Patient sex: F
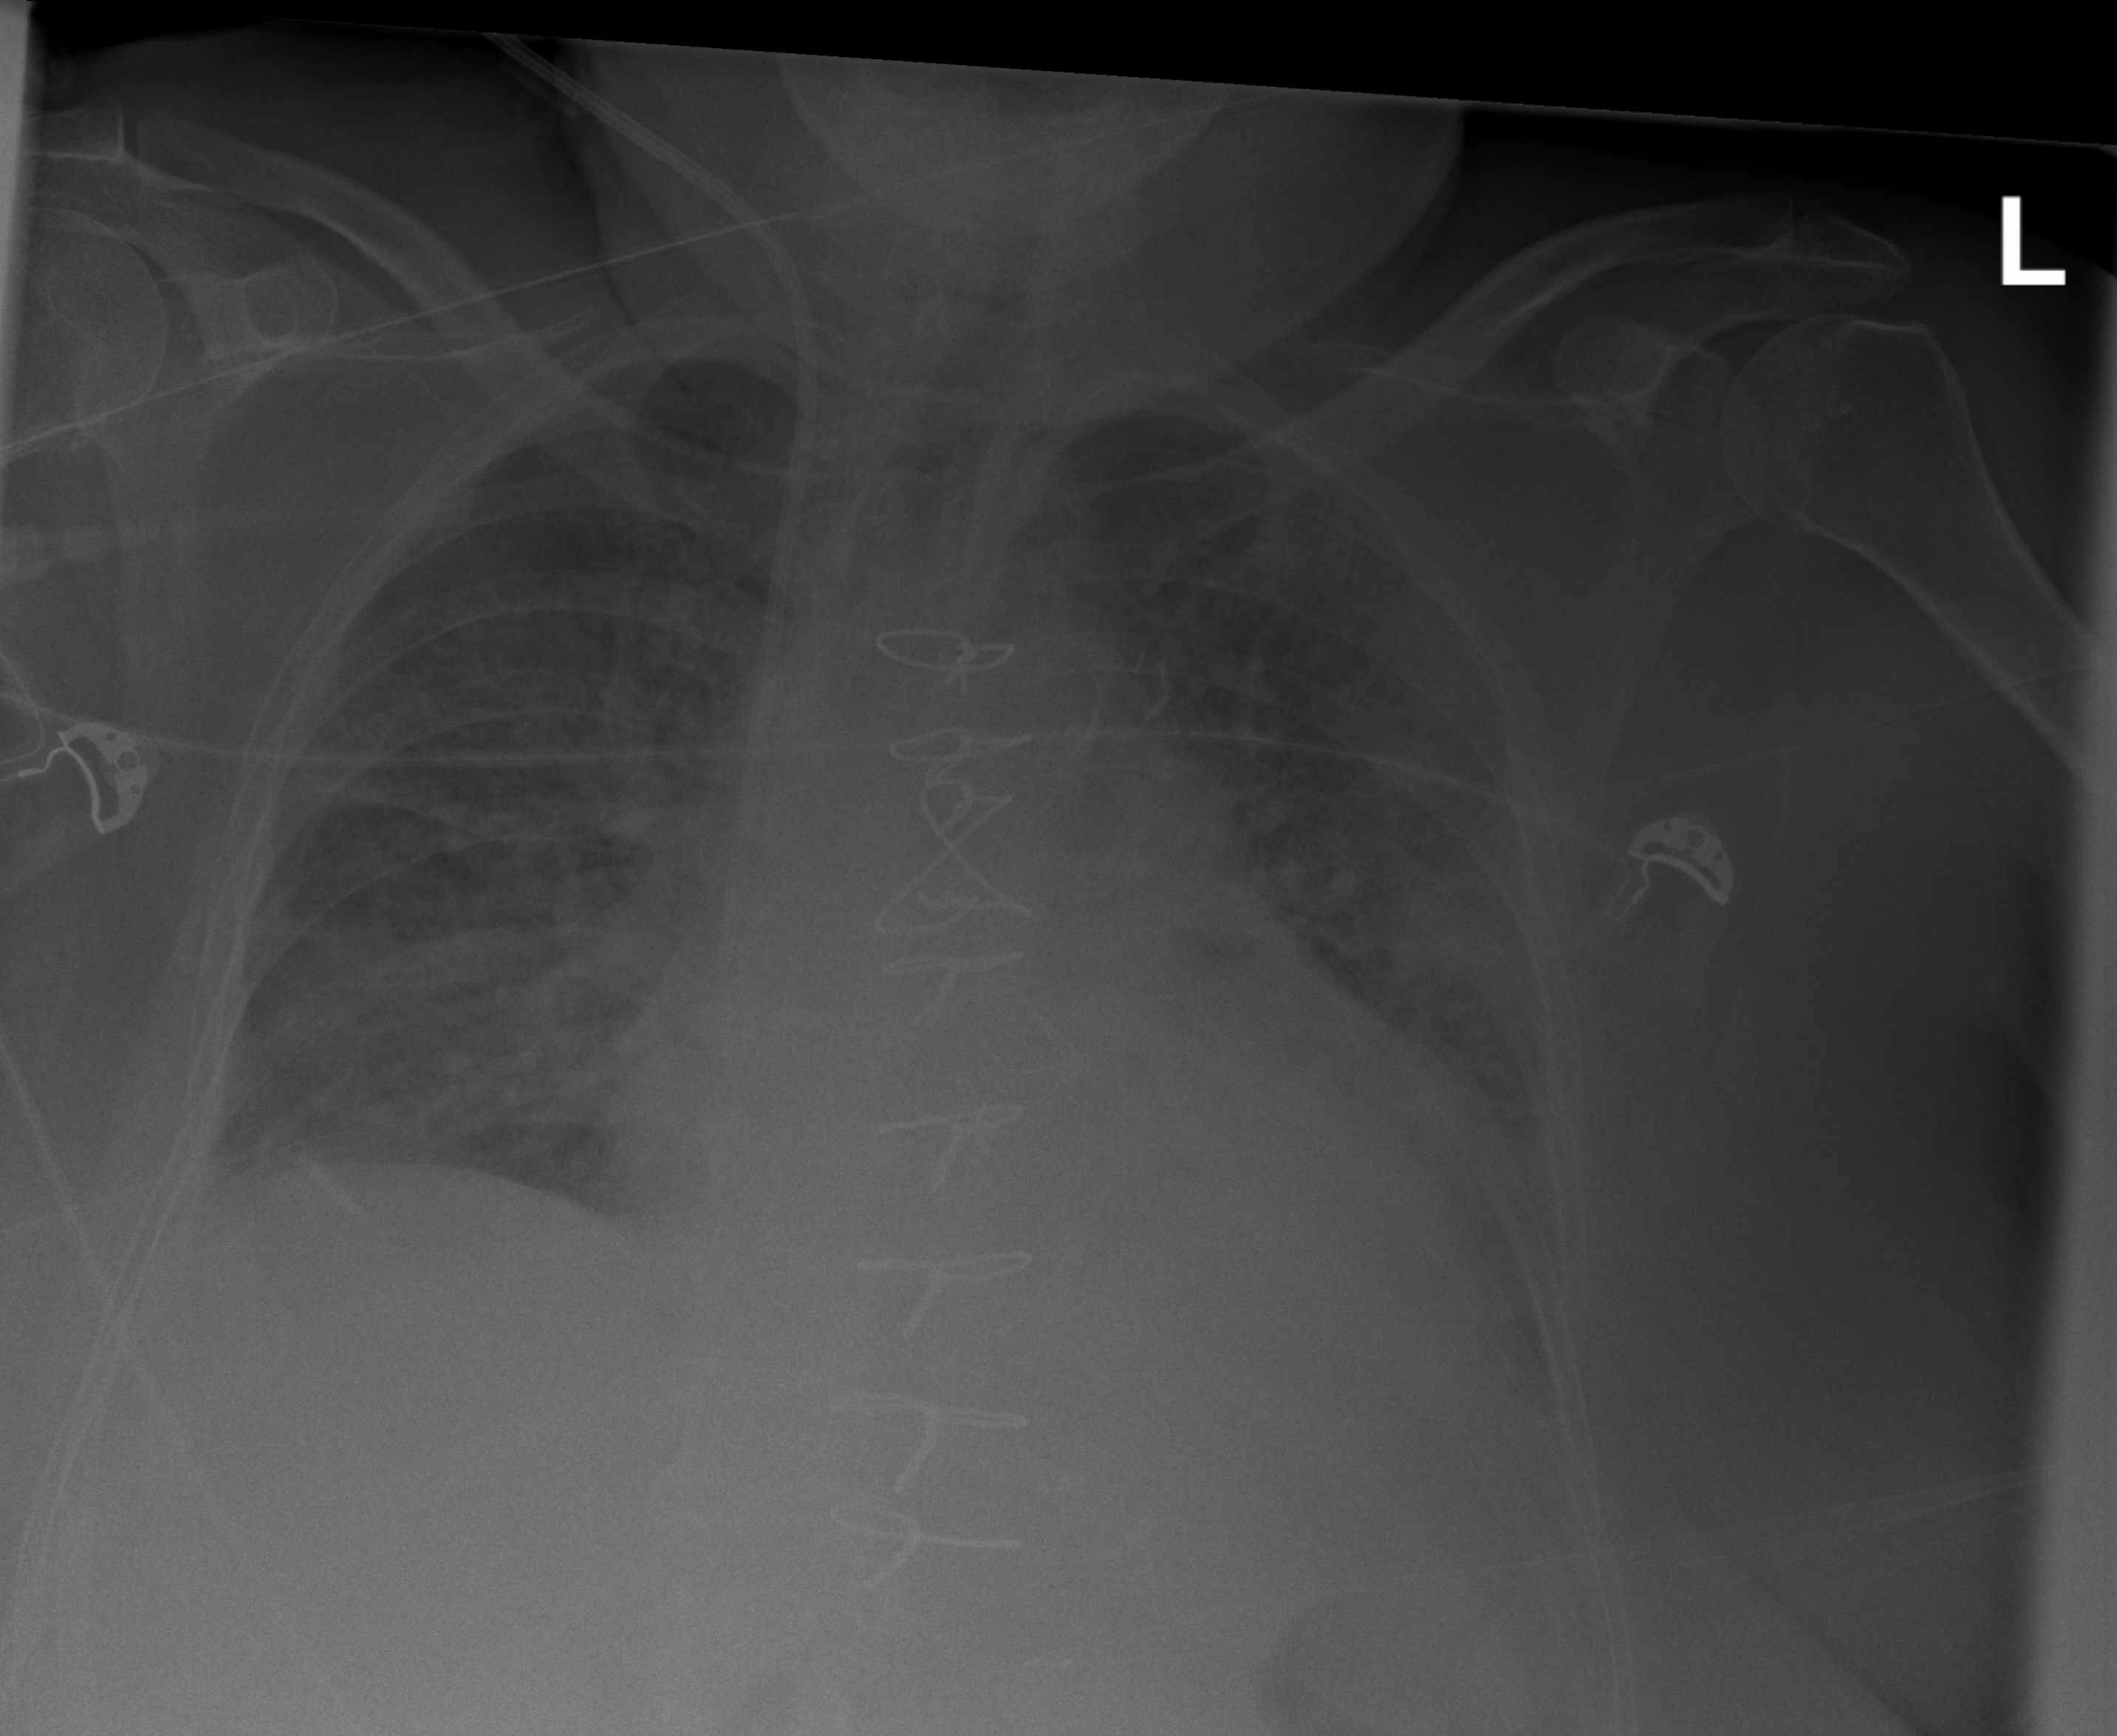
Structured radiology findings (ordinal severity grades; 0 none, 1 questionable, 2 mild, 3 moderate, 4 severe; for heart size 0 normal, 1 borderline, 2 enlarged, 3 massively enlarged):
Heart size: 2
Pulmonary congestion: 2
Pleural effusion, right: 0
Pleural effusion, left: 2
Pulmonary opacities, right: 3
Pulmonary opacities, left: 3
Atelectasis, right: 2
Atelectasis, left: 3